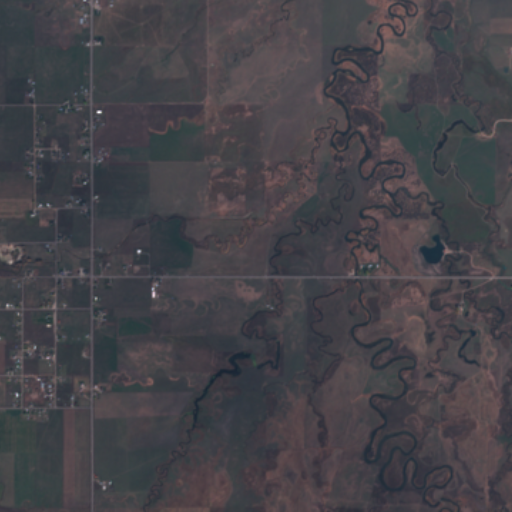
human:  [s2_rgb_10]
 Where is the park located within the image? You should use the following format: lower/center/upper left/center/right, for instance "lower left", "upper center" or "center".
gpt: There is no park in the image.